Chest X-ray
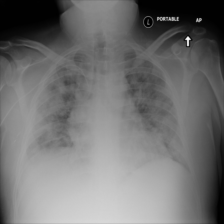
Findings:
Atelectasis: negative
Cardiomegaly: negative
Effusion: negative
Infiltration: positive
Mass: negative
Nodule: positive
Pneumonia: negative
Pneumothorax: negative
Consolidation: negative
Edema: negative
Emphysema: negative
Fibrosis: negative
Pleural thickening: negative
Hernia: negative